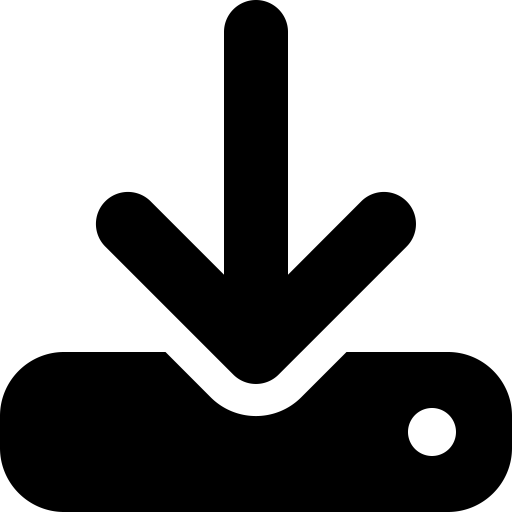
Tags: icon, FontAwesome, fa-icon, solid, download